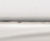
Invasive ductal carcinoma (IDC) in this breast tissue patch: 0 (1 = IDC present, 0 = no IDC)